Question: I'm new in OpenGL world and I have question about performance and technique:
i have read <URL> about performance,
seems like yo use the same texture multiple times leads to better performance.
Got it.
use Sprite sheet let's say 3x3 like:

in this case i need cut off or shift it and show one after one, in 'canvas.drawBitmap' i can use 'Rect'
'''
public void update() {
currentFrame = ++currentFrame % 3;
}
...
int srcX = currentFrame * width;
Rect src = new Rect(srcX, 0, srcX+width, height);
Rect dst = new Rect(x, y, x+width, y+height);
canvas.drawBitmap(b, src, dst, null);
..
'''
Use 9 images and add all of them like:
'''
for(int loop = 0; loop < 9; loop++){
gl.glBindTexture(GL10.GL_TEXTURE_2D, textures[loop]);
....
}
'''
2nd option works but I need 1st one.
Please help,
Thank you,
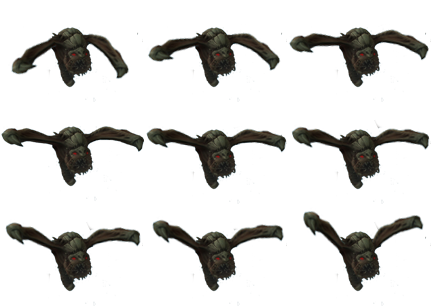
Answer: You do it by updating the vertices' texture coordinates, which effectively specify the region of the spritesheet you're drawing. The answer I gave to your <URL> basically covers it already.